Question: I just want to create those buttons at the bottom of the image attached saying "Messages", "Updates", "Sent".
Are these buttons ready-made UIKit buttons? if so what controls are they?
Thank you!
F.

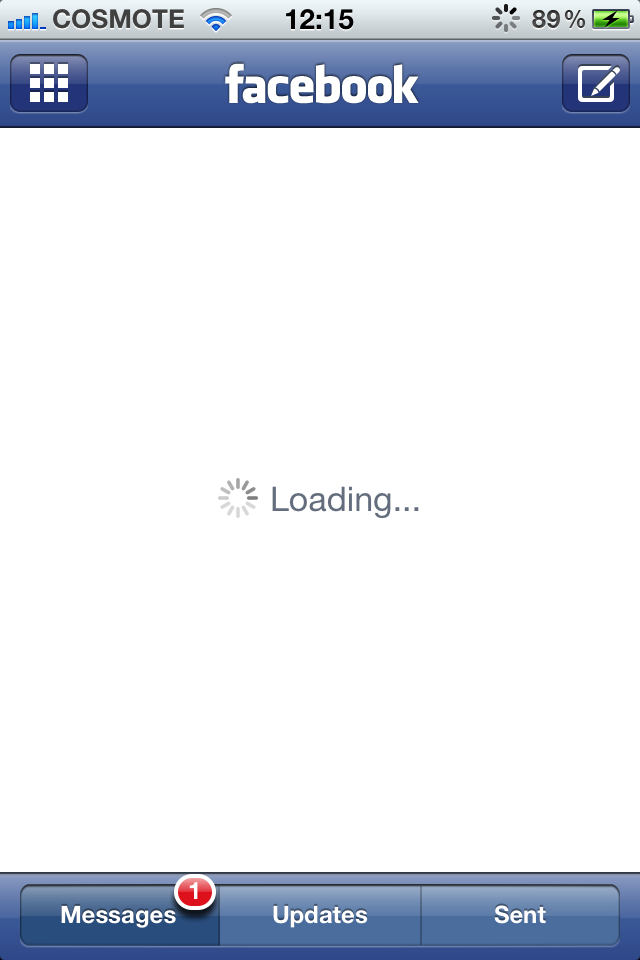
Answer: This is a <URL> for a similar reply.
You can also have a look to the <URL>, as Facebook is based on that and there might be a class with exactly what you need.